Question: I am entertaining the idea of using bootstrap for all future pages on our internal website. The following image looks and works great on all sized devices.

The issue is that I used one row containing two horizontal labels and inputs for each line. When the bootstrap resizes, the rows are merged. The issue is that the two columns are separate subjects and when the device view port is smaller, the right column should position itself underneath the left column. Instead they merge. Left column item 1 is first and then right column item 1 is second. I need it too be all of left column and then all of right column.
Any direction on this issue would be very helpful.
'''
@import url('https://maxcdn.bootstrapcdn.com/bootstrap/3.3.6/css/bootstrap.min.css');
.header{
text-align: center;
border: 2px solid blue;
}
.footer {
position: absolute;
right: 0;
bottom: 0;
left: 0;
background-color: #efefef;
text-align: center;
border: 2px solid blue;
}
h1{
margin: auto;
}
.body{
border: 2px solid blue;
margin-top: 10px;
}
.inline{
display: inline-block;
}
.no-margin{
margin: 0px;
}
label{
width: 140px;
margin-right: 5px;
text-align: left;
white-space: nowrap;
}
input{
margin-left: 0px;
margin-top: 10px;
}
.left_margin{
margin-top: 10px;
margin-left: 230px;
}
@media screen and (min-width: 768px){
label{
text-align: right;
}
input{
margin-left: 10px;
margin-top: 10px;
}
}
'''
'''
<div class="col-lg-12 header"><h1 class="lead">Test</h1></div>
<div class="body">
<div class="container">
<form class="form-inline" role="form">
<div class="row">
<div class="col-lg-6 col-md-6 col-sm-12 col-xs-12 inline">
<label for="input_test" class="control-label inline">Label</label>
<div class="form-group">
<div>
<input class="form-control" type="text" id="input_test" placeholder="Bootstrappin">
</div>
</div>
</div>
<div class="col-lg-6 col-md-6 col-sm-12 col-xs-12 inline">
<label for="input_test" class="control-label inline">Label</label>
<div class="form-group">
<div>
<input class="form-control" type="text" id="input_test" placeholder="Bootstrappin">
</div>
</div>
</div>
</div>
<div class="row">
<div class="col-lg-6 col-md-6 col-sm-12 col-xs-12 inline">
<label for="input_test" class="control-label inline">Label</label>
<div class="form-group">
<div>
<input class="form-control" type="text" id="input_test" placeholder="Bootstrappin">
</div>
</div>
</div>
<div class="col-lg-6 col-md-6 col-sm-12 col-xs-12 inline">
<label for="input_test" class="control-label inline">Label</label>
<div class="form-group">
<div>
<input class="form-control" type="text" id="input_test" placeholder="Bootstrappin">
</div>
</div>
</div>
</div>
<div class="row">
<div class="col-lg-6 col-md-6 col-sm-12 col-xs-12 inline">
<label for="input_test" class="control-label inline">Label</label>
<div class="form-group">
<div>
<input class="form-control" type="text" id="input_test" placeholder="Bootstrappin">
</div>
</div>
</div>
<div class="col-lg-6 col-md-6 col-sm-12 col-xs-12 inline">
<label for="input_test" class="control-label inline">Label</label>
<div class="form-group">
<div>
<input class="form-control sm-margin" type="text" id="input_test" placeholder="Bootstrappin">
</div>
</div>
</div>
</div>
<div class="row">
<div class="col-lg-6 col-md-6 col-sm-12 col-xs-12 inline">
<label for="input_test" class="control-label inline">Label</label>
<div class="form-group">
<div>
<input class="form-control" type="text" id="input_test" placeholder="Bootstrappin">
</div>
</div>
</div>
<div class="col-lg-6 col-md-6 col-sm-12 col-xs-12 inline">
<label for="input_test" class="control-label inline">Label</label>
<div class="form-group">
<div>
<input class="form-control sm-margin" type="text" id="input_test" placeholder="Bootstrappin">
</div>
</div>
</div>
</div>
<div class="row">
<div class="col-lg-6 col-md-6 col-sm-12 col-xs-12 inline">
<label for="input_test" class="control-label inline">Label</label>
<div class="form-group">
<div>
<input class="form-control" type="text" id="input_test" placeholder="Bootstrappin">
</div>
</div>
</div>
<div class="col-lg-6 col-md-6 col-sm-12 col-xs-12 inline">
<label for="input_test" class="control-label inline">Label</label>
<div class="form-group">
<div>
<input class="form-control sm-margin" type="text" id="input_test" placeholder="Bootstrappin">
</div>
</div>
</div>
</div>
<div class="row">
<div class="col-lg-6 col-md-6 col-sm-12 col-xs-12 inline">
</div>
<div class="col-lg-6 col-md-6 col-sm-12 col-xs-12 inline">
<label for="input_test" class="control-label inline">Label</label>
<div class="form-group">
<div>
<input class="form-control sm-margin" type="text" id="input_test" placeholder="Bootstrappin">
</div>
</div>
</div>
</div>
<div class="row">
<div class="col-lg-6 col-md-6 col-sm-12 col-xs-12 inline">
</div>
<div class="col-lg-6 col-md-6 col-sm-12 col-xs-12 inline">
<label for="input_test" class="control-label inline">Label</label>
<div class="form-group">
<div>
<input class="form-control sm-margin" type="text" id="input_test" placeholder="Bootstrappin">
</div>
</div>
</div>
</div>
<div class="row">
<div class="col-lg-6 col-md-6 col-sm-12 col-xs-12 inline">
</div>
<div class="col-lg-6 col-md-6 col-sm-12 col-xs-12 inline">
<label for="input_test" class="control-label inline">Label</label>
<div class="form-group">
<div>
<input class="form-control sm-margin" type="text" id="input_test" placeholder="Bootstrappin">
</div>
</div>
</div>
</div>
</form>
</div>
</div>
<script src="https://ajax.googleapis.com/ajax/libs/jquery/1.12.4/jquery.min.js"></script>
<script src="http://maxcdn.bootstrapcdn.com/bootstrap/3.3.6/js/bootstrap.min.js"></script>
'''
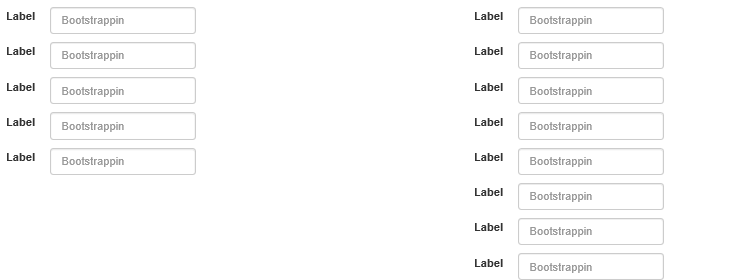
Answer: 1. The id must be unique.
2. col-lg-6 col-md-6 col-sm-12 col-xs-12 is equivalent to col-md-6.
3. Wrap up left and right columns of fields by two <div class="col-md-6"></div> blocks.
4. I guess you need to use the Horizontal form instead of the Inline form.
5. Place labels into <div class="form-group"></div> blocks.
6. Make labels left-floating and use the hidden: overflow; trick to fill all the remaining space by the non-floating block.
Please check the result:
'''
@import url('https://maxcdn.bootstrapcdn.com/bootstrap/3.3.6/css/bootstrap.min.css');
.header{
text-align: center;
border: 2px solid blue;
}
h1.lead {
margin: 0;
padding: 12px;
}
.body{
border: 2px solid blue;
margin-top: 10px;
padding-top: 12px;
}
.form-horizontal .form-group {
margin-left: 0;
margin-right: 0;
}
.form-horizontal .control-label {
display: block;
float: left;
margin-bottom: 0;
margin-right: 20px;
padding-top: 7px;
white-space: nowrap;
}
.form-horizontal .form-control {
width: 100%;
}
.fill-free-space {
overflow: hidden;
}
'''
'''
<div class="header"><h1 class="lead">Test</h1></div>
<div class="body">
<div class="container">
<form class="form-horizontal" role="form">
<div class="row">
<div class="col-md-6">
<div class="form-group">
<label for="input_left_1" class="control-label">Label</label>
<div class="fill-free-space">
<input class="form-control" type="text" id="input_left_1" placeholder="Left">
</div>
</div>
<div class="form-group">
<label for="input_left_2" class="control-label">Label</label>
<div class="fill-free-space">
<input class="form-control" type="text" id="input_left_2" placeholder="Left">
</div>
</div>
<div class="form-group">
<label for="input_left_3" class="control-label">Label</label>
<div class="fill-free-space">
<input class="form-control" type="text" id="input_left_3" placeholder="Left">
</div>
</div>
<div class="form-group">
<label for="input_left_4" class="control-label">Label</label>
<div class="fill-free-space">
<input class="form-control" type="text" id="input_left_4" placeholder="Left">
</div>
</div>
<div class="form-group">
<label for="input_left_5" class="control-label">Label</label>
<div class="fill-free-space">
<input class="form-control" type="text" id="input_left_5" placeholder="Left">
</div>
</div>
</div>
<div class="col-md-6">
<div class="form-group">
<label for="input_right_1" class="control-label">Label</label>
<div class="fill-free-space">
<input class="form-control" type="text" id="input_right_1" placeholder="Right">
</div>
</div>
<div class="form-group">
<label for="input_right_2" class="control-label">Label</label>
<div class="fill-free-space">
<input class="form-control" type="text" id="input_right_2" placeholder="Right">
</div>
</div>
<div class="form-group">
<label for="input_right_3" class="control-label">Label</label>
<div class="fill-free-space">
<input class="form-control" type="text" id="input_right_3" placeholder="Right">
</div>
</div>
<div class="form-group">
<label for="input_right_4" class="control-label">Label</label>
<div class="fill-free-space">
<input class="form-control" type="text" id="input_right_4" placeholder="Right">
</div>
</div>
<div class="form-group">
<label for="input_right_5" class="control-label">Label</label>
<div class="fill-free-space">
<input class="form-control" type="text" id="input_right_5" placeholder="Right">
</div>
</div>
<div class="form-group">
<label for="input_right_6" class="control-label">Label</label>
<div class="fill-free-space">
<input class="form-control" type="text" id="input_right_6" placeholder="Right">
</div>
</div>
<div class="form-group">
<label for="input_right_7" class="control-label">Label</label>
<div class="fill-free-space">
<input class="form-control" type="text" id="input_right_7" placeholder="Right">
</div>
</div>
<div class="form-group">
<label for="input_right_8" class="control-label">Label</label>
<div class="fill-free-space">
<input class="form-control" type="text" id="input_right_8" placeholder="Right">
</div>
</div>
</div>
</div>
</form>
</div>
</div>
<script src="https://ajax.googleapis.com/ajax/libs/jquery/1.12.4/jquery.min.js"></script>
<script src="http://maxcdn.bootstrapcdn.com/bootstrap/3.3.6/js/bootstrap.min.js"></script>
'''